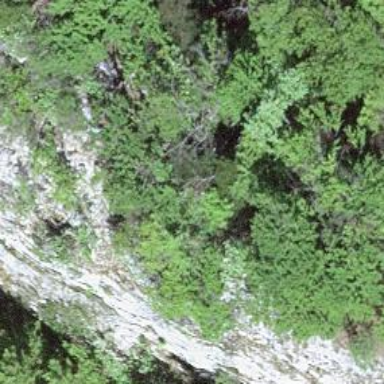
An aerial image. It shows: Natural cliff.